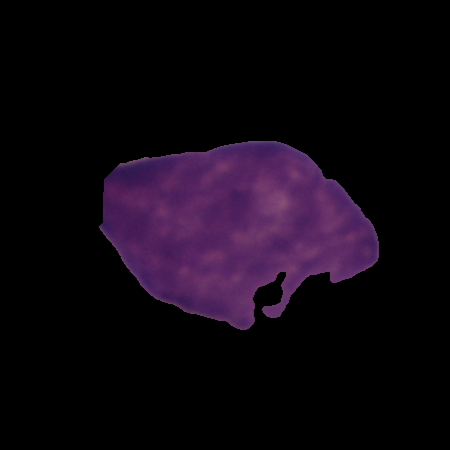
Label: cancer